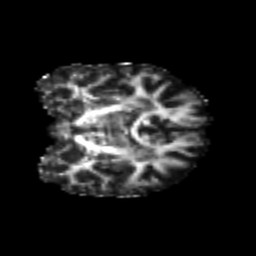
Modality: FA
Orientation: coronal
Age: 25
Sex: female
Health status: healthy
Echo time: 0.074 s